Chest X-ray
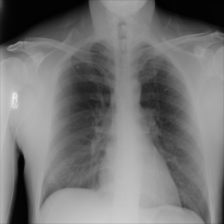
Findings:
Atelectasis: negative
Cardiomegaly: negative
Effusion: negative
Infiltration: negative
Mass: negative
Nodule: negative
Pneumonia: negative
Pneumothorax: negative
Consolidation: negative
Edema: negative
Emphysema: negative
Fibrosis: negative
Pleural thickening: negative
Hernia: negative